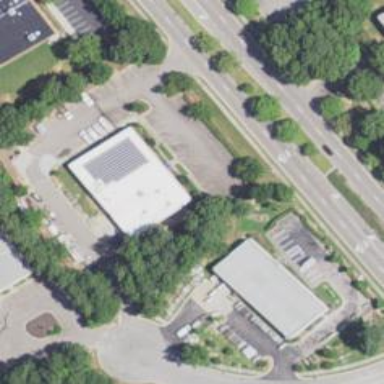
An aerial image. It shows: Commercial building.